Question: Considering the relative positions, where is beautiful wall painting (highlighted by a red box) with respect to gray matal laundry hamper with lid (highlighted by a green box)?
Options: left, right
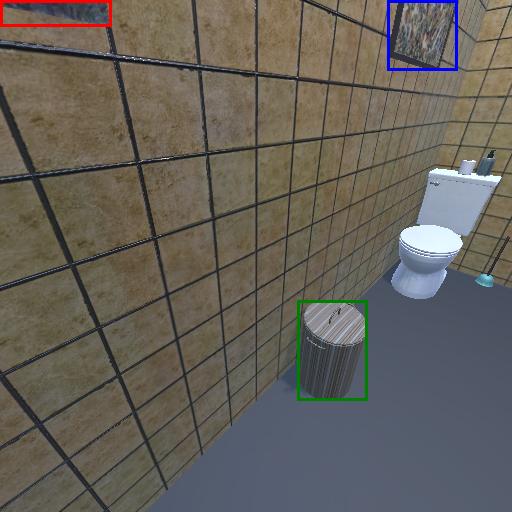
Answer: left